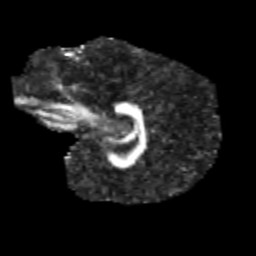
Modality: FA
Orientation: sagittal
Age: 12
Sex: male
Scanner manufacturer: siemens
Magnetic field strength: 3 T
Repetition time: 3.8 s
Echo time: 0.07 s